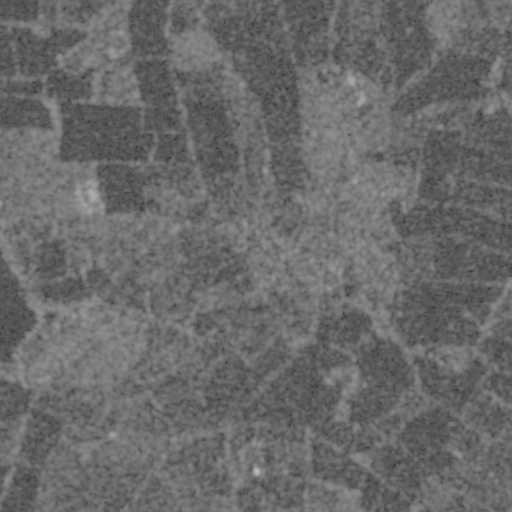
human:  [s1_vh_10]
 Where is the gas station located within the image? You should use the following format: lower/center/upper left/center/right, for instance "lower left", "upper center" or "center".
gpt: The gas station is located in the center of the image.
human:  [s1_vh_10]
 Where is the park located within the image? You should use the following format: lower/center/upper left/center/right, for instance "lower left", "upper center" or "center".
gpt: The park is located in the center right of the image.
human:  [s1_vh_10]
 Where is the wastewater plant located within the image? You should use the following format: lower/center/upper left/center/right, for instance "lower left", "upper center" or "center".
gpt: The wastewater plant is located in the lower right of the image.
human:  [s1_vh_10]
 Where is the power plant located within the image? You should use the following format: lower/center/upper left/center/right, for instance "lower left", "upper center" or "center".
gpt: There is no power plant in the image.

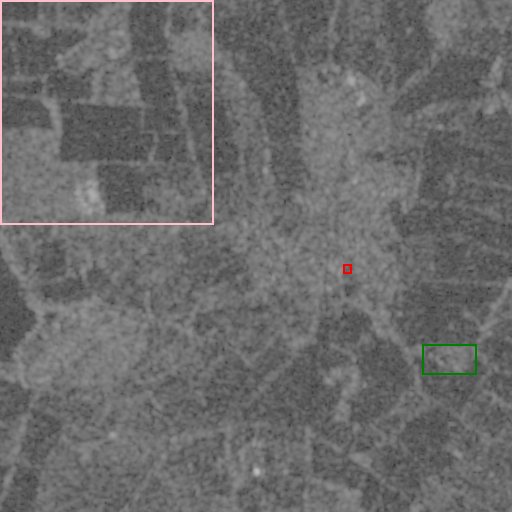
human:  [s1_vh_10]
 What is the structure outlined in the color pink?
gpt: The structure outlined in pink is a crop field.
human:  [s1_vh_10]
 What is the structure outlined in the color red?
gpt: The structure outlined in red is a park.
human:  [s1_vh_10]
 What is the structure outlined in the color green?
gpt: The structure outlined in green is a wastewater plant.
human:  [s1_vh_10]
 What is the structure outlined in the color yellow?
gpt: There is no yellow outline.